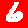
Digit: 6